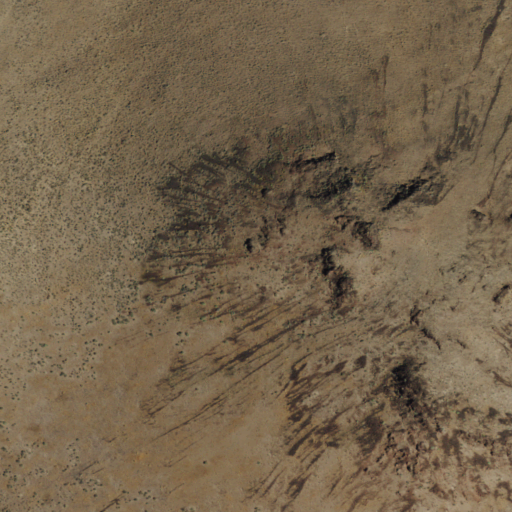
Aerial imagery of mountain in Nevada named Trap Butte containing shrub and grassland